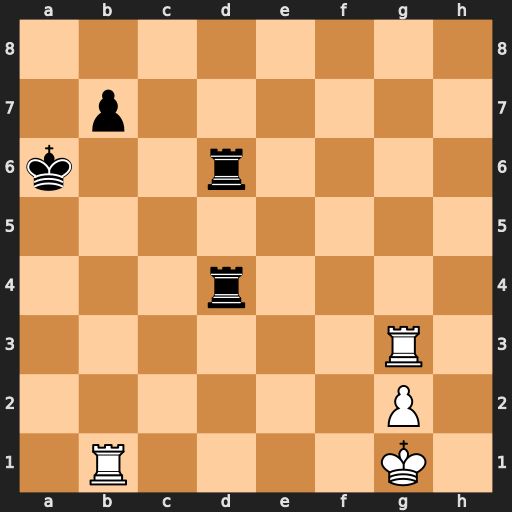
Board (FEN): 8/1p6/k2r4/8/3r4/6R1/6P1/1R4K1
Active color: w
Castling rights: -
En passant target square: -
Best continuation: Ra3+ Ra4 Rxa4#